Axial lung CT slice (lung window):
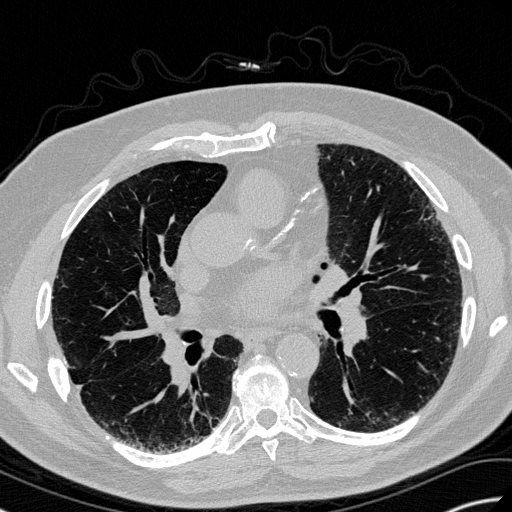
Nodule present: no